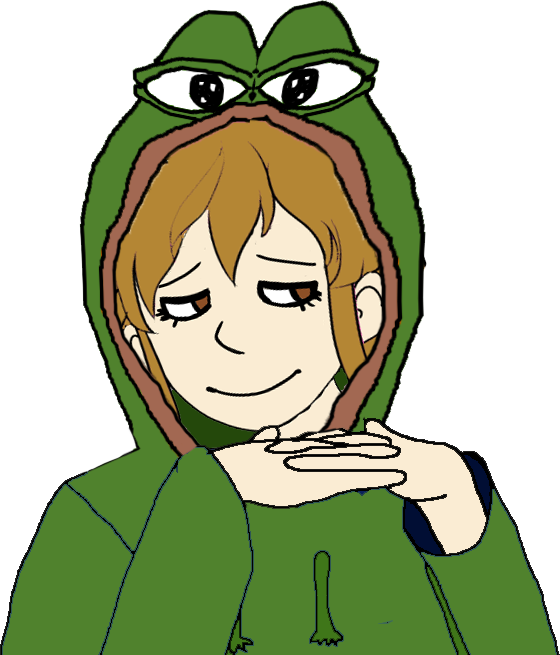
Label: 5_Ashbie_and_Enbie_Girl